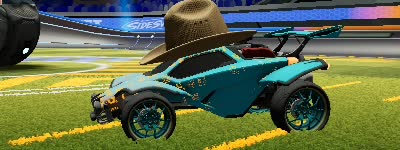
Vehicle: octane